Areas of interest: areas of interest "Y Hotel (Nanjing Jiangning University Town Longmian Avenue Subway Station Branch)"
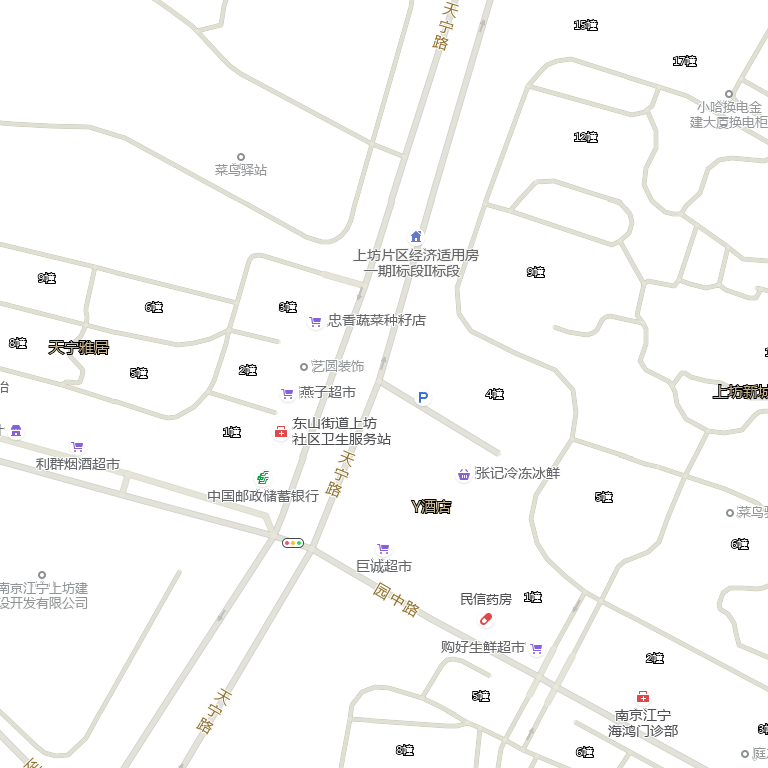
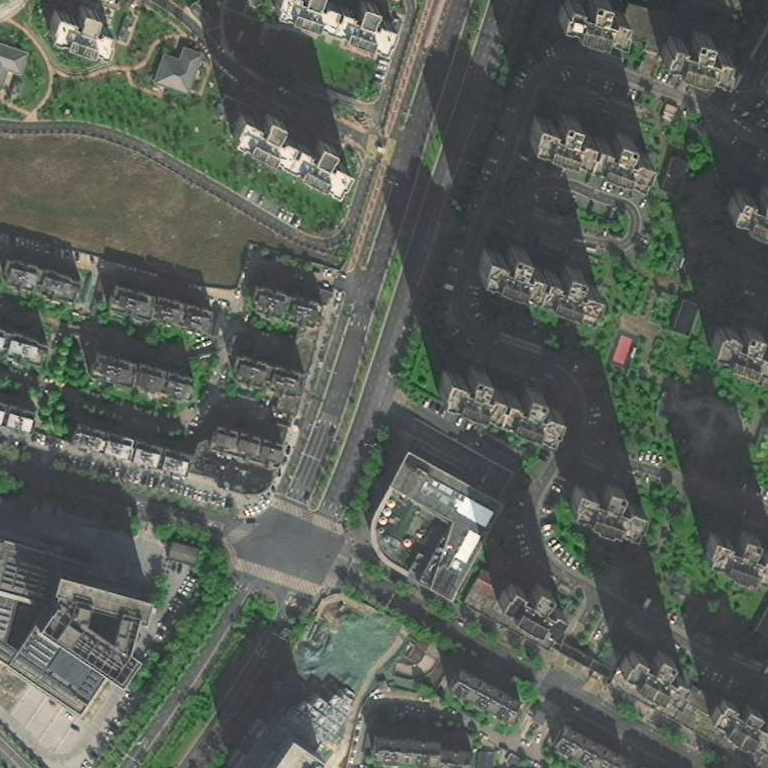